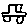
Label: car